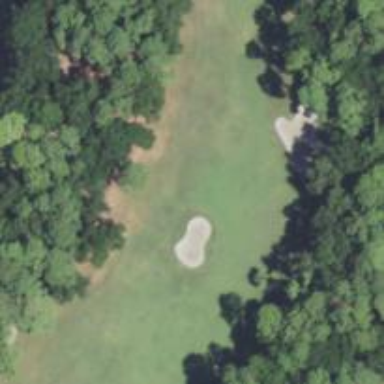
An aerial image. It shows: Golf hole.